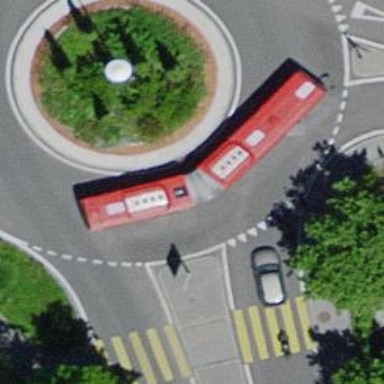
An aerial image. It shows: Asphalt road that is secondary route leading to roundabout.